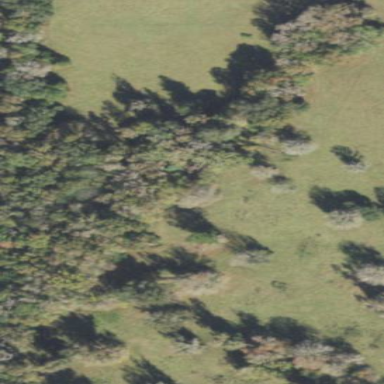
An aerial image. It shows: Mixed leaf woodland.